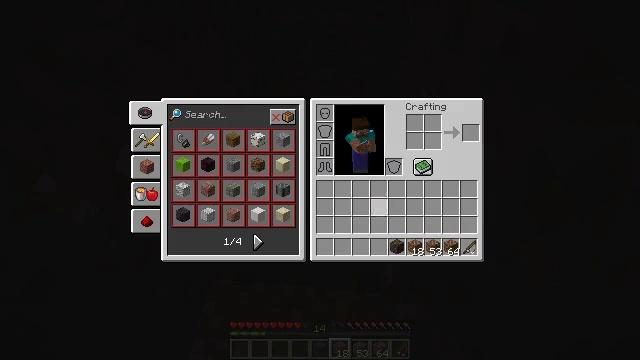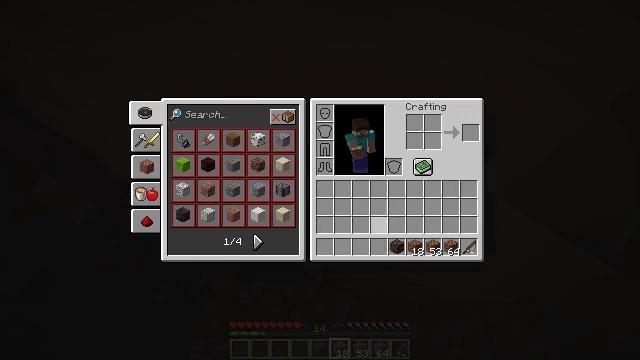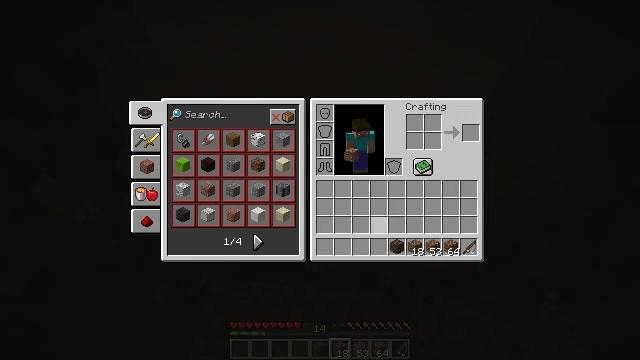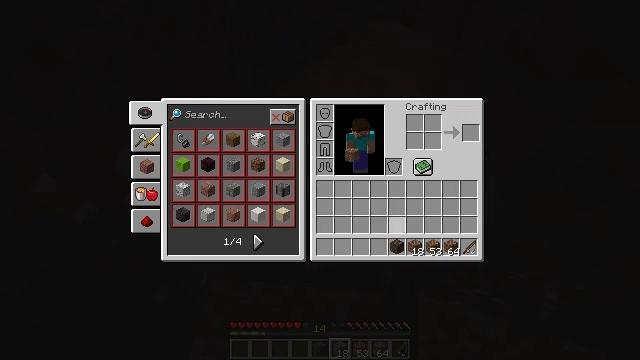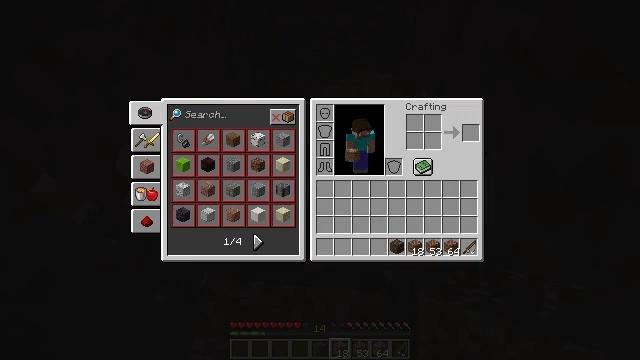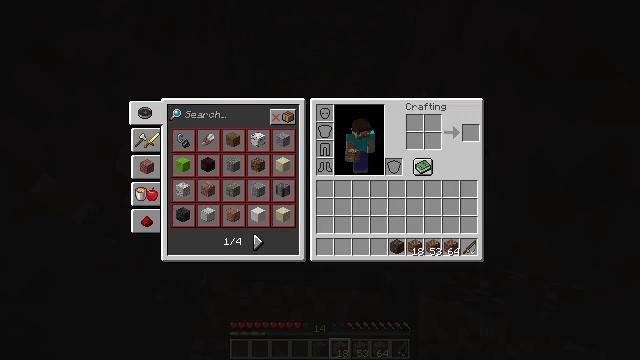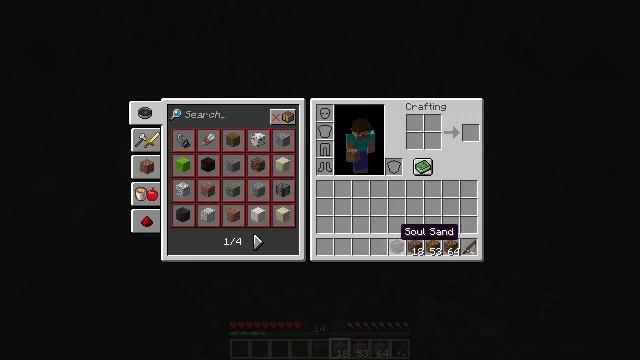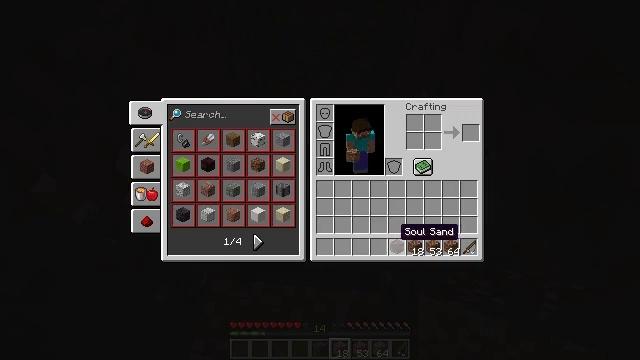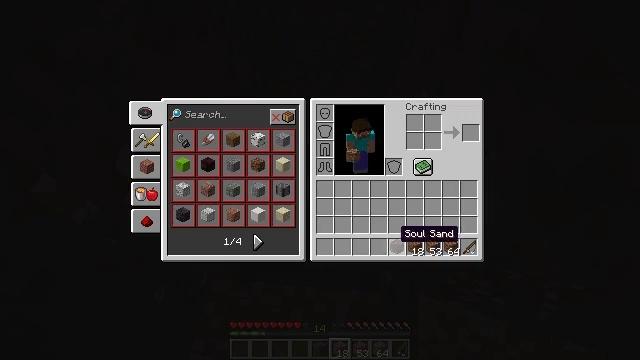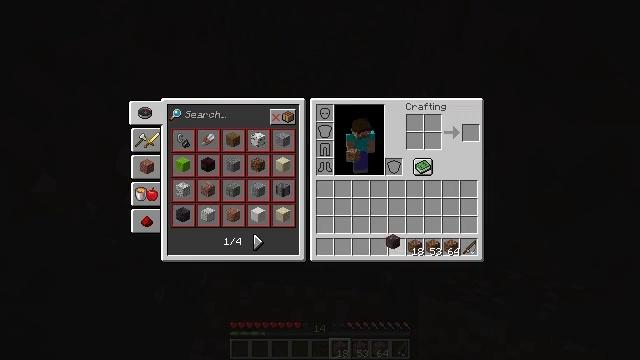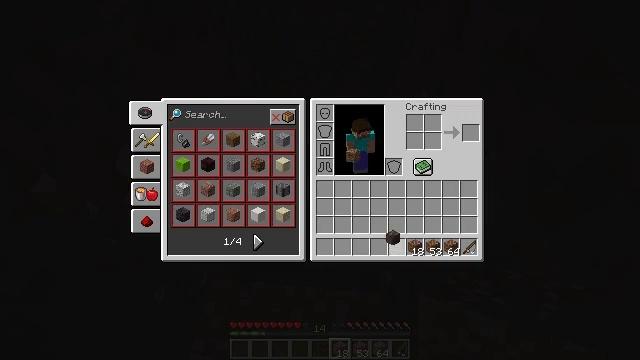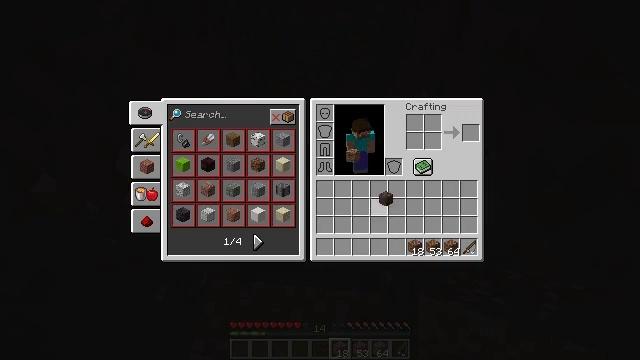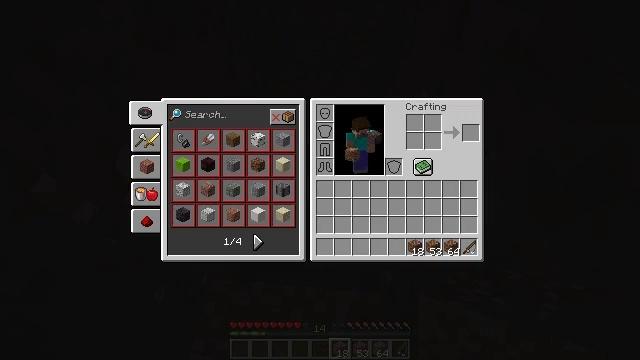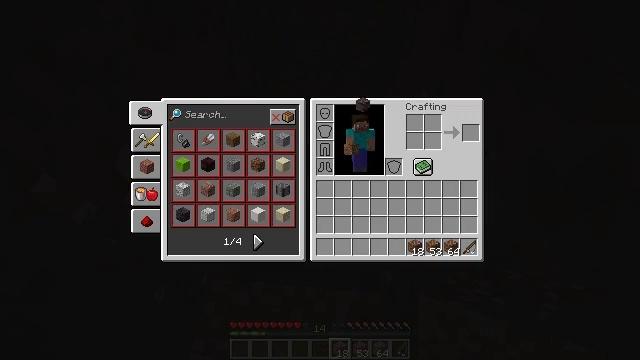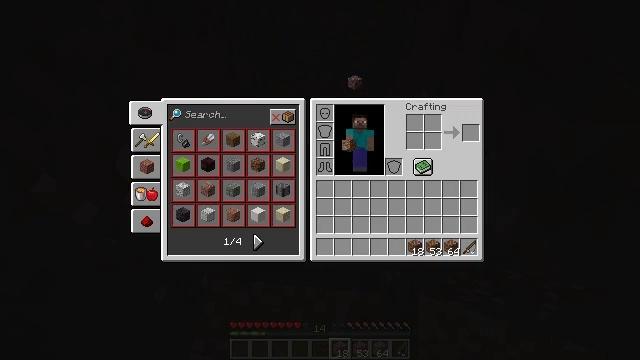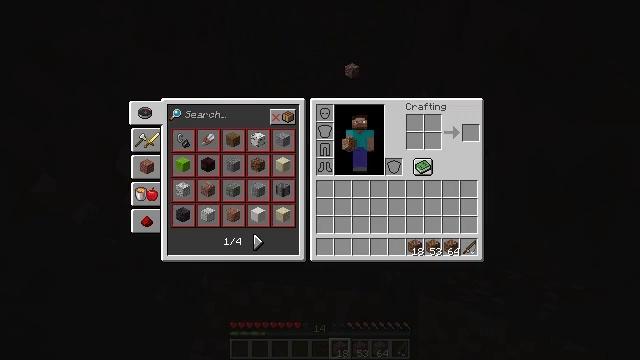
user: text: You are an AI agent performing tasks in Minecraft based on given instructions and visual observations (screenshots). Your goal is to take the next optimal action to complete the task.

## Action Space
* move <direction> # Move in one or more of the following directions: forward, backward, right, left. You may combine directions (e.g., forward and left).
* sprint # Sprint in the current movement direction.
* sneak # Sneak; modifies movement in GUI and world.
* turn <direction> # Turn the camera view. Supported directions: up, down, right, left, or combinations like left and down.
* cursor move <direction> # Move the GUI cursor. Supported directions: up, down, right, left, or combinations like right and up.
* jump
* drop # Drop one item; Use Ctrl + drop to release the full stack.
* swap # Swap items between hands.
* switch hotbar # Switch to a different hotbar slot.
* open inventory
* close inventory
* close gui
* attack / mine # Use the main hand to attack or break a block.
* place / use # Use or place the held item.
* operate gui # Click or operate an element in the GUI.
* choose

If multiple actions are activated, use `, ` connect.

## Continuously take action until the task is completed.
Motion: motion action
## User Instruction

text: Remove a soul sand from the inventory.
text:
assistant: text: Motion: cursor move down, open gui
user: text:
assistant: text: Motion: no_op
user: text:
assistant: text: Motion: no_op
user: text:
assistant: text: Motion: no_op
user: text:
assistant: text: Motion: no_op
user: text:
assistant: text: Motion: no_op
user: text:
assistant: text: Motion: no_op
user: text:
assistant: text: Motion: no_op
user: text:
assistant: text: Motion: operate gui
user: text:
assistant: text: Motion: operate gui
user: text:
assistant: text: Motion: cursor move left and up, operate gui
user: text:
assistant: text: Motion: cursor move left and up
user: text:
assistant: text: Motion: cursor move left and up
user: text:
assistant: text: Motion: cursor move left and up
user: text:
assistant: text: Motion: cursor move up
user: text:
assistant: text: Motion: no_op
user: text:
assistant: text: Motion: no_op
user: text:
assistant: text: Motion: operate gui
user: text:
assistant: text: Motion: operate gui
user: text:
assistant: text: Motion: operate gui
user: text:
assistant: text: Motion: cursor move right and down
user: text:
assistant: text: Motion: cursor move right and down
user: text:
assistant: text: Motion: cursor move right and down
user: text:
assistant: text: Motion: cursor move down
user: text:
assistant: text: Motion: cursor move down
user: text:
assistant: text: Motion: no_op